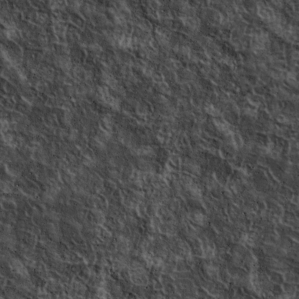
Label: non_frost